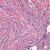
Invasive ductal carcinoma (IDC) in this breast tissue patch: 1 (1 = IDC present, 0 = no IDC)